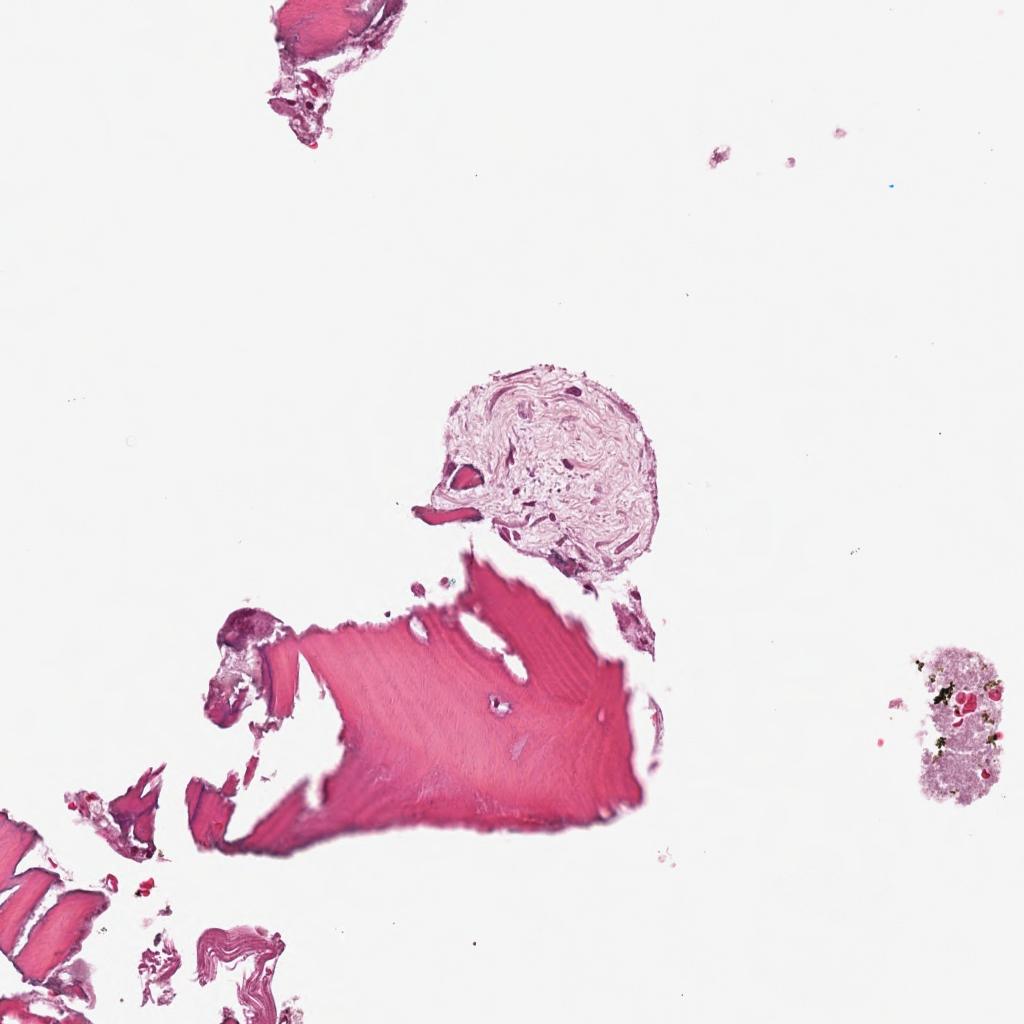
Label: Non-Tumor